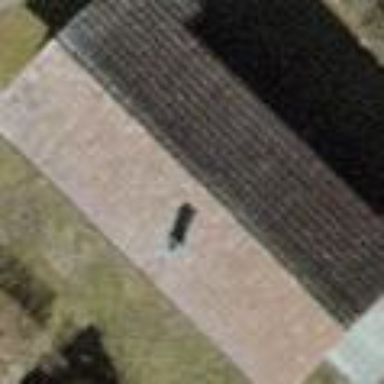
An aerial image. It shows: Simple house.